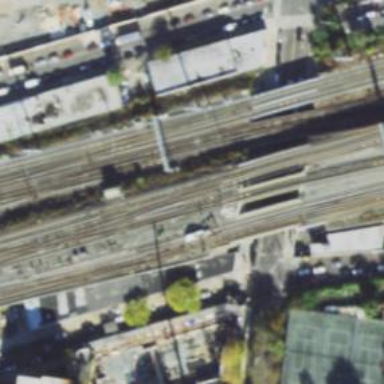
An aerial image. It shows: Electrified rail railway.